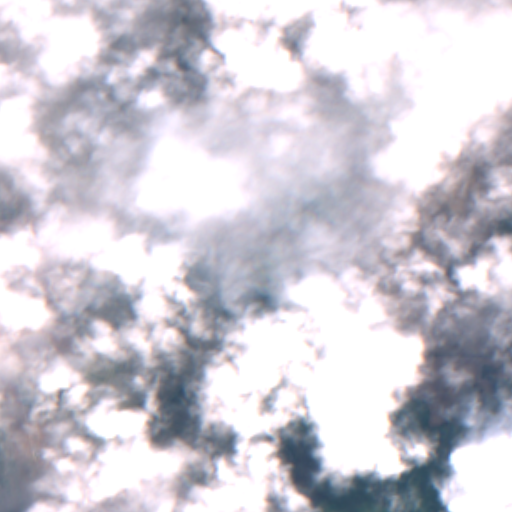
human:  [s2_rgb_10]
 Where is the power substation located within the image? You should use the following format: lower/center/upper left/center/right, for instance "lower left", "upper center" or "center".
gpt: The power substation is located in the lower left of the image.
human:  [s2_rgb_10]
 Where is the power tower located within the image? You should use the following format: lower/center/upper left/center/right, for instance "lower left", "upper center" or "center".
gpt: The power tower is located in the lower left of the image.
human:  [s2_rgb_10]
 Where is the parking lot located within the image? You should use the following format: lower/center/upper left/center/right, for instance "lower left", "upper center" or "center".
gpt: There is no parking lot in the image.